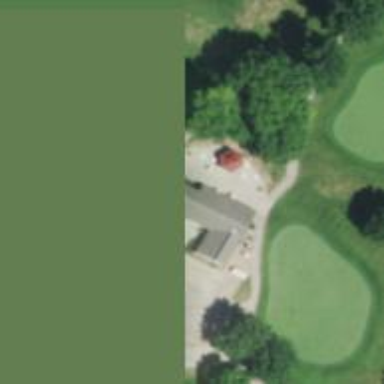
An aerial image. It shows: Path for both roads and golfers.